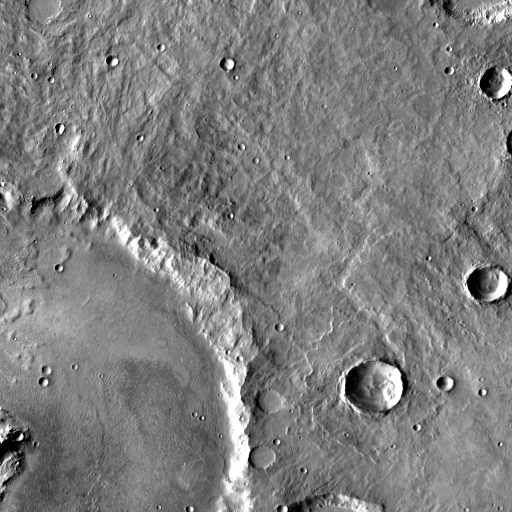
Crater classes present: Background, Other, Layered